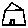
Label: house